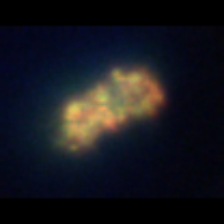
Taxon: Unknown_detritus
Group: Unknown